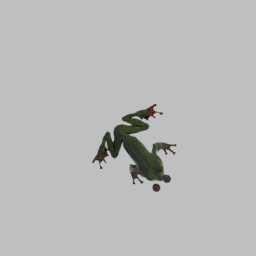
Label: animals